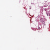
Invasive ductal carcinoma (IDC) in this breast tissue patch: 0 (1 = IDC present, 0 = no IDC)